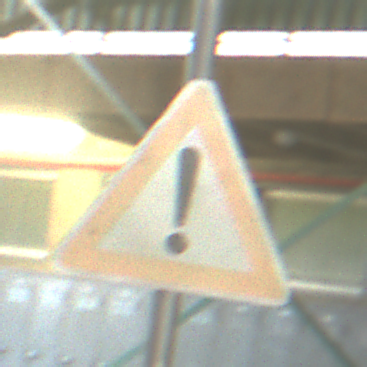
Verkehrszeichen: Gefahrenstelle
Umgebung: Roofed, Special
Tageszeit: MorningAfternoon
Wetter: NotSpecified
Licht: Artificial
Jahreszeit: NotSpecified
Kontrast: MediumContrast